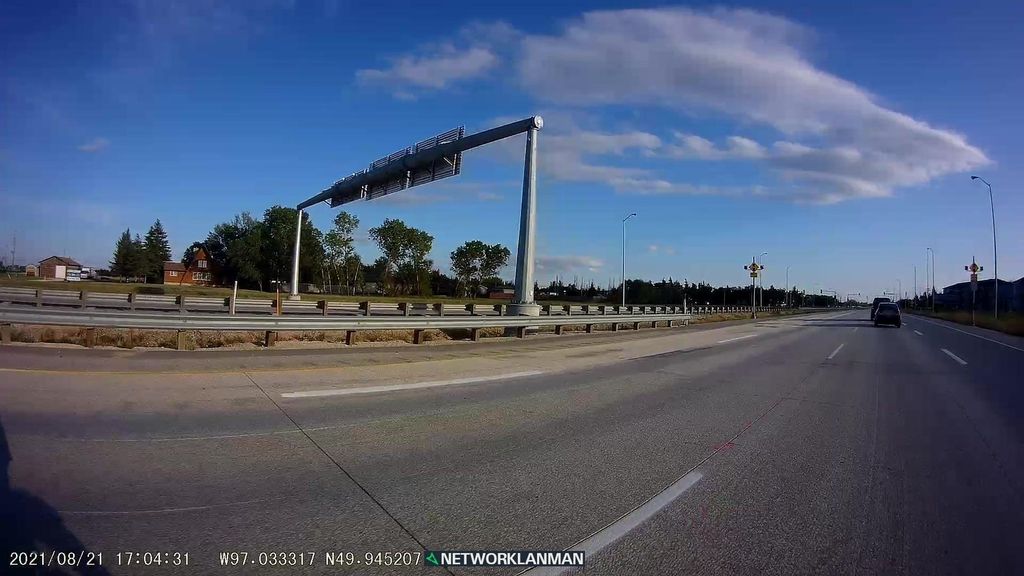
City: winnipeg